Current action and preconditions to check: path_clear

Your task: For each precondition in the list above, predict whether it will hold at this action.

Consider the current scene as observed from the mobile robot's camera, and analyze the predicted future states of all dynamic agents (e.g., people, animals, vehicles, or any moving entities) within the NEXT SECOND.

IMPORTANT: Only answer "very likely" if you are absolutely certain—based on strong, clear evidence—that a dynamic agent will violate the precondition in the predicted future state. Do NOT answer "very likely" for unlikely, ambiguous, or low-probability risks.

Ask yourself for each precondition: Is there a high probability, with clear and convincing evidence, that the predicted future states of any dynamic agent will interfere with the predicted future state of the currently executing action within the NEXT SECOND, causing that precondition to fail?

Assess the risk level based on these predictions. Use "likely" or "very likely" if motions create a clear risk of interference.

Use "neutral" or "improbable" if agents are nearby but their predicted paths are clearly diverging or non-conflicting.

Failure Risk Categories: "very improbable", "improbable", "neutral", "likely", "very likely"

Answer Format: Output ONLY the probability_of_failure value from these categories: "very improbable", "improbable", "neutral", "likely", "very likely"

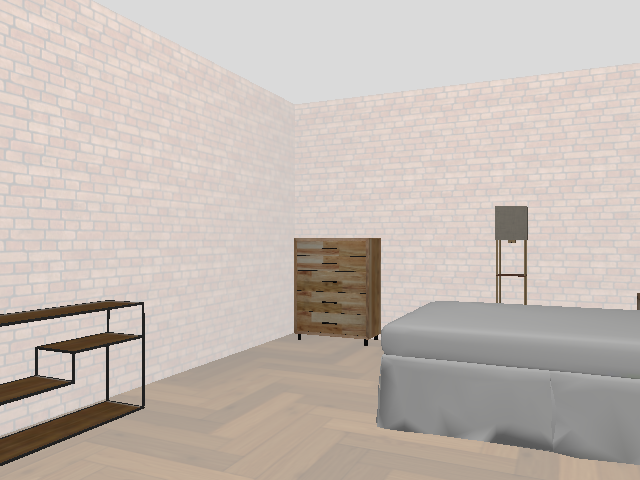

Answer: very improbable